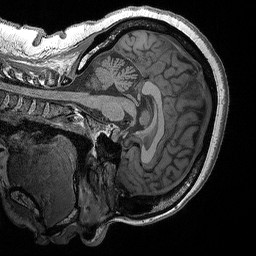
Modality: T1w
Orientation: sagittal
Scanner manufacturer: siemens
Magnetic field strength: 3 T
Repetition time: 2.3 s
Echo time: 0.00298 s